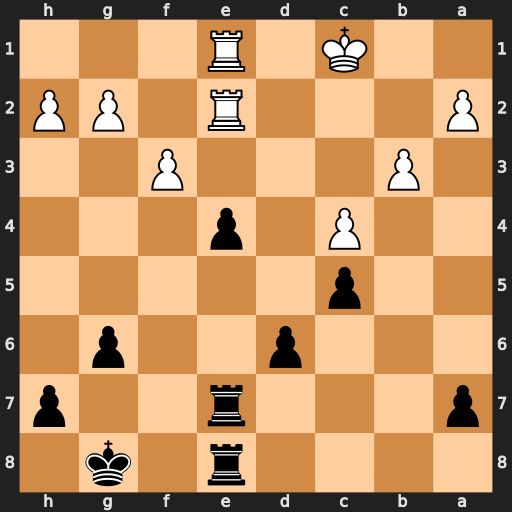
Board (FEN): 4r1k1/p3r2p/3p2p1/2p5/2P1p3/1P3P2/P3R1PP/2K1R3
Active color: b
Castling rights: -
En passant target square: -
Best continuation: exf3 Rxe7 Rxe7 Rd1 fxg2